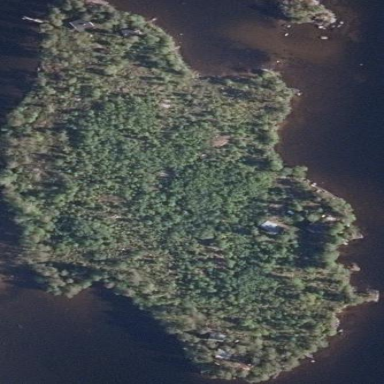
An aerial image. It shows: Island.